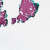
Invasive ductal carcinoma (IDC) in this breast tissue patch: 0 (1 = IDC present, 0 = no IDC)